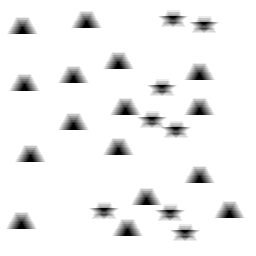
Squares: 0
Triangles: 16
Stars: 8
Total shapes: 24